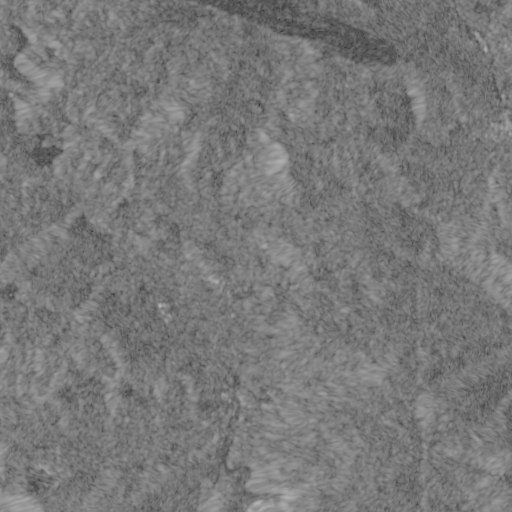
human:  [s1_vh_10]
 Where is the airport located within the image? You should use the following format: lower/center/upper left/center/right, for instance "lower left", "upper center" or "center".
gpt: The airport is located in the upper of the image.
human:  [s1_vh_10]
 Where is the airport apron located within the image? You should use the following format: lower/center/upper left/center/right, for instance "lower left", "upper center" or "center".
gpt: The airport apron is located in the upper center of the image.
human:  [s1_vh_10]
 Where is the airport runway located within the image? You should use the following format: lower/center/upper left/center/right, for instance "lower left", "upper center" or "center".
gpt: The airport runway is located in the upper of the image.
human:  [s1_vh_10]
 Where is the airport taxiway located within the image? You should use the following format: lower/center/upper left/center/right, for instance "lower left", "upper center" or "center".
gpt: The airport taxiway is located in the upper of the image.
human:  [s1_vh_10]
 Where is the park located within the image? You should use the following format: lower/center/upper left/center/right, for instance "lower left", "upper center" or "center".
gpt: The park is located in the upper left of the image.
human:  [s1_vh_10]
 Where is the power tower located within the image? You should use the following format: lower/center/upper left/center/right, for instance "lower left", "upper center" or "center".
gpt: The power tower is located in the upper right of the image.
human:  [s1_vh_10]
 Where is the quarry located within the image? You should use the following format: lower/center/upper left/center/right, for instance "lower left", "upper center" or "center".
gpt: The quarry is located in the lower left of the image.
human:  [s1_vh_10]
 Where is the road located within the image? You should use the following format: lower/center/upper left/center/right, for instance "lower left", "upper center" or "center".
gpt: There is no road in the image.

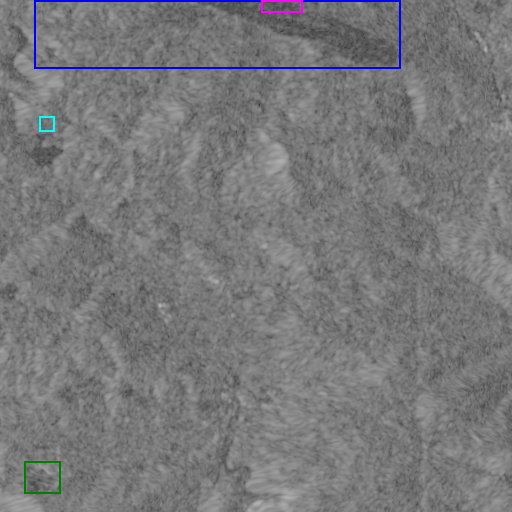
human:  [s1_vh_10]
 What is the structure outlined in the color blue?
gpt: The structure outlined in blue is an airport.
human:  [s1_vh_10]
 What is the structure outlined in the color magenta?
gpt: The structure outlined in magenta is an airport apron.
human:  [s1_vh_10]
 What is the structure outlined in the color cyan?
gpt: The structure outlined in cyan is a park.
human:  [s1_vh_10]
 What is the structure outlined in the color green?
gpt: The structure outlined in green is a quarry.
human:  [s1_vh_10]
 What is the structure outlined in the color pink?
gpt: There is no pink outline.